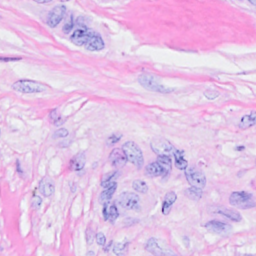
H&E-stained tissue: Breast